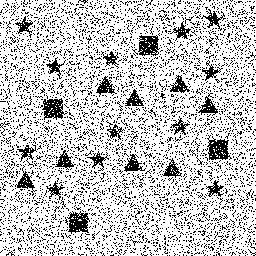
Squares: 4
Triangles: 8
Stars: 12
Total shapes: 24